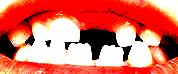
Condition: hypodontia